Question: Count the number of objects in the diagram.
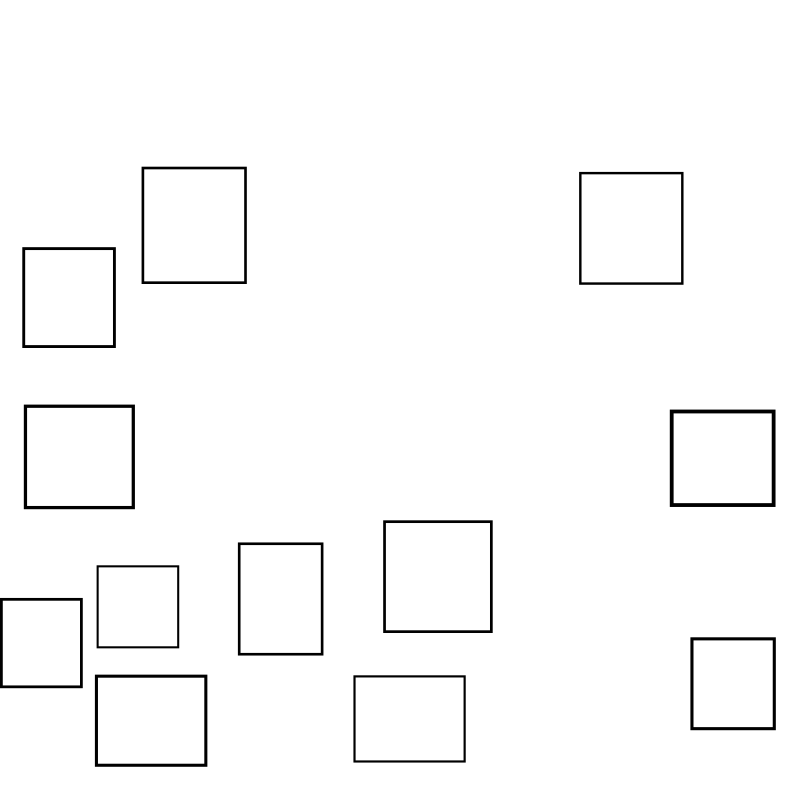
Answer: 12